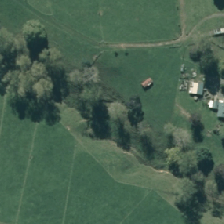
Land cover: deciduous_hardwood